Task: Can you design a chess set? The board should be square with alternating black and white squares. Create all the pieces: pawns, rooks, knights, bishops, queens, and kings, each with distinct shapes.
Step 3573:
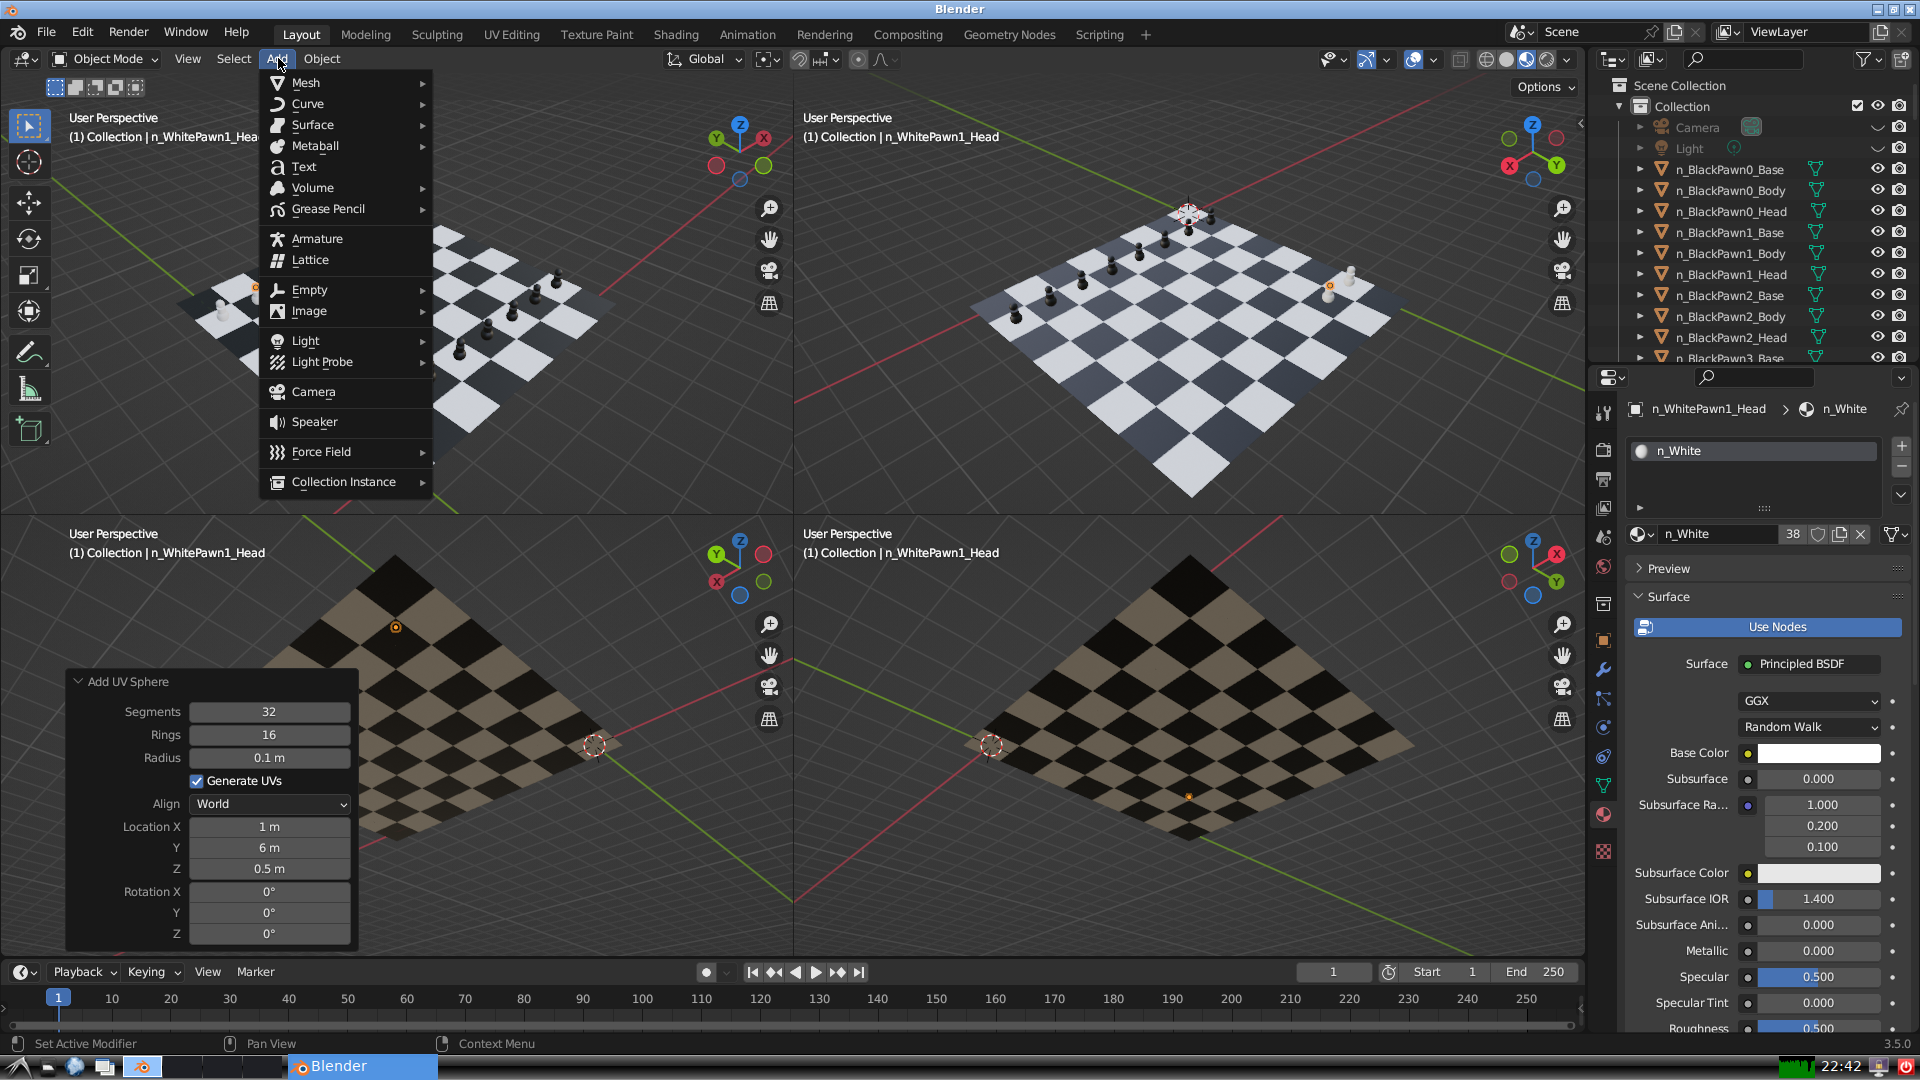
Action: {"mouse_move": [304, 82]}